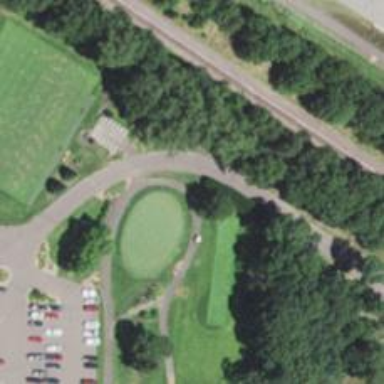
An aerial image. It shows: Service road designated as golf cart path.